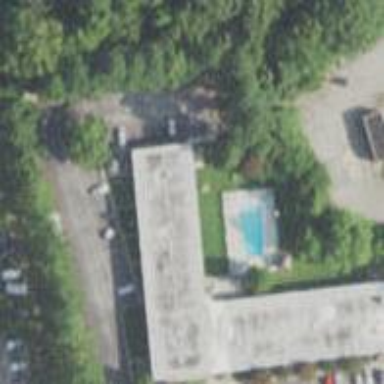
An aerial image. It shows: Building that is motel.